Interaction volume radius: 5 \u00c5
Interaction volume height: 15 \u00c5
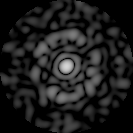
Disorder parameter: 0.8088